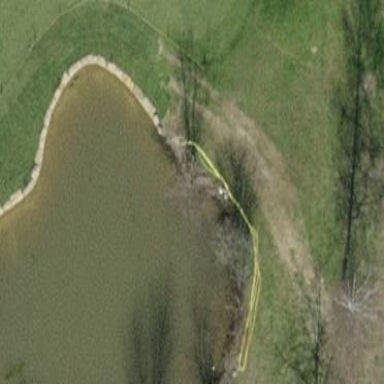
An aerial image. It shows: Water hazard in golf course. The hazard is natural water feature.